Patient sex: M
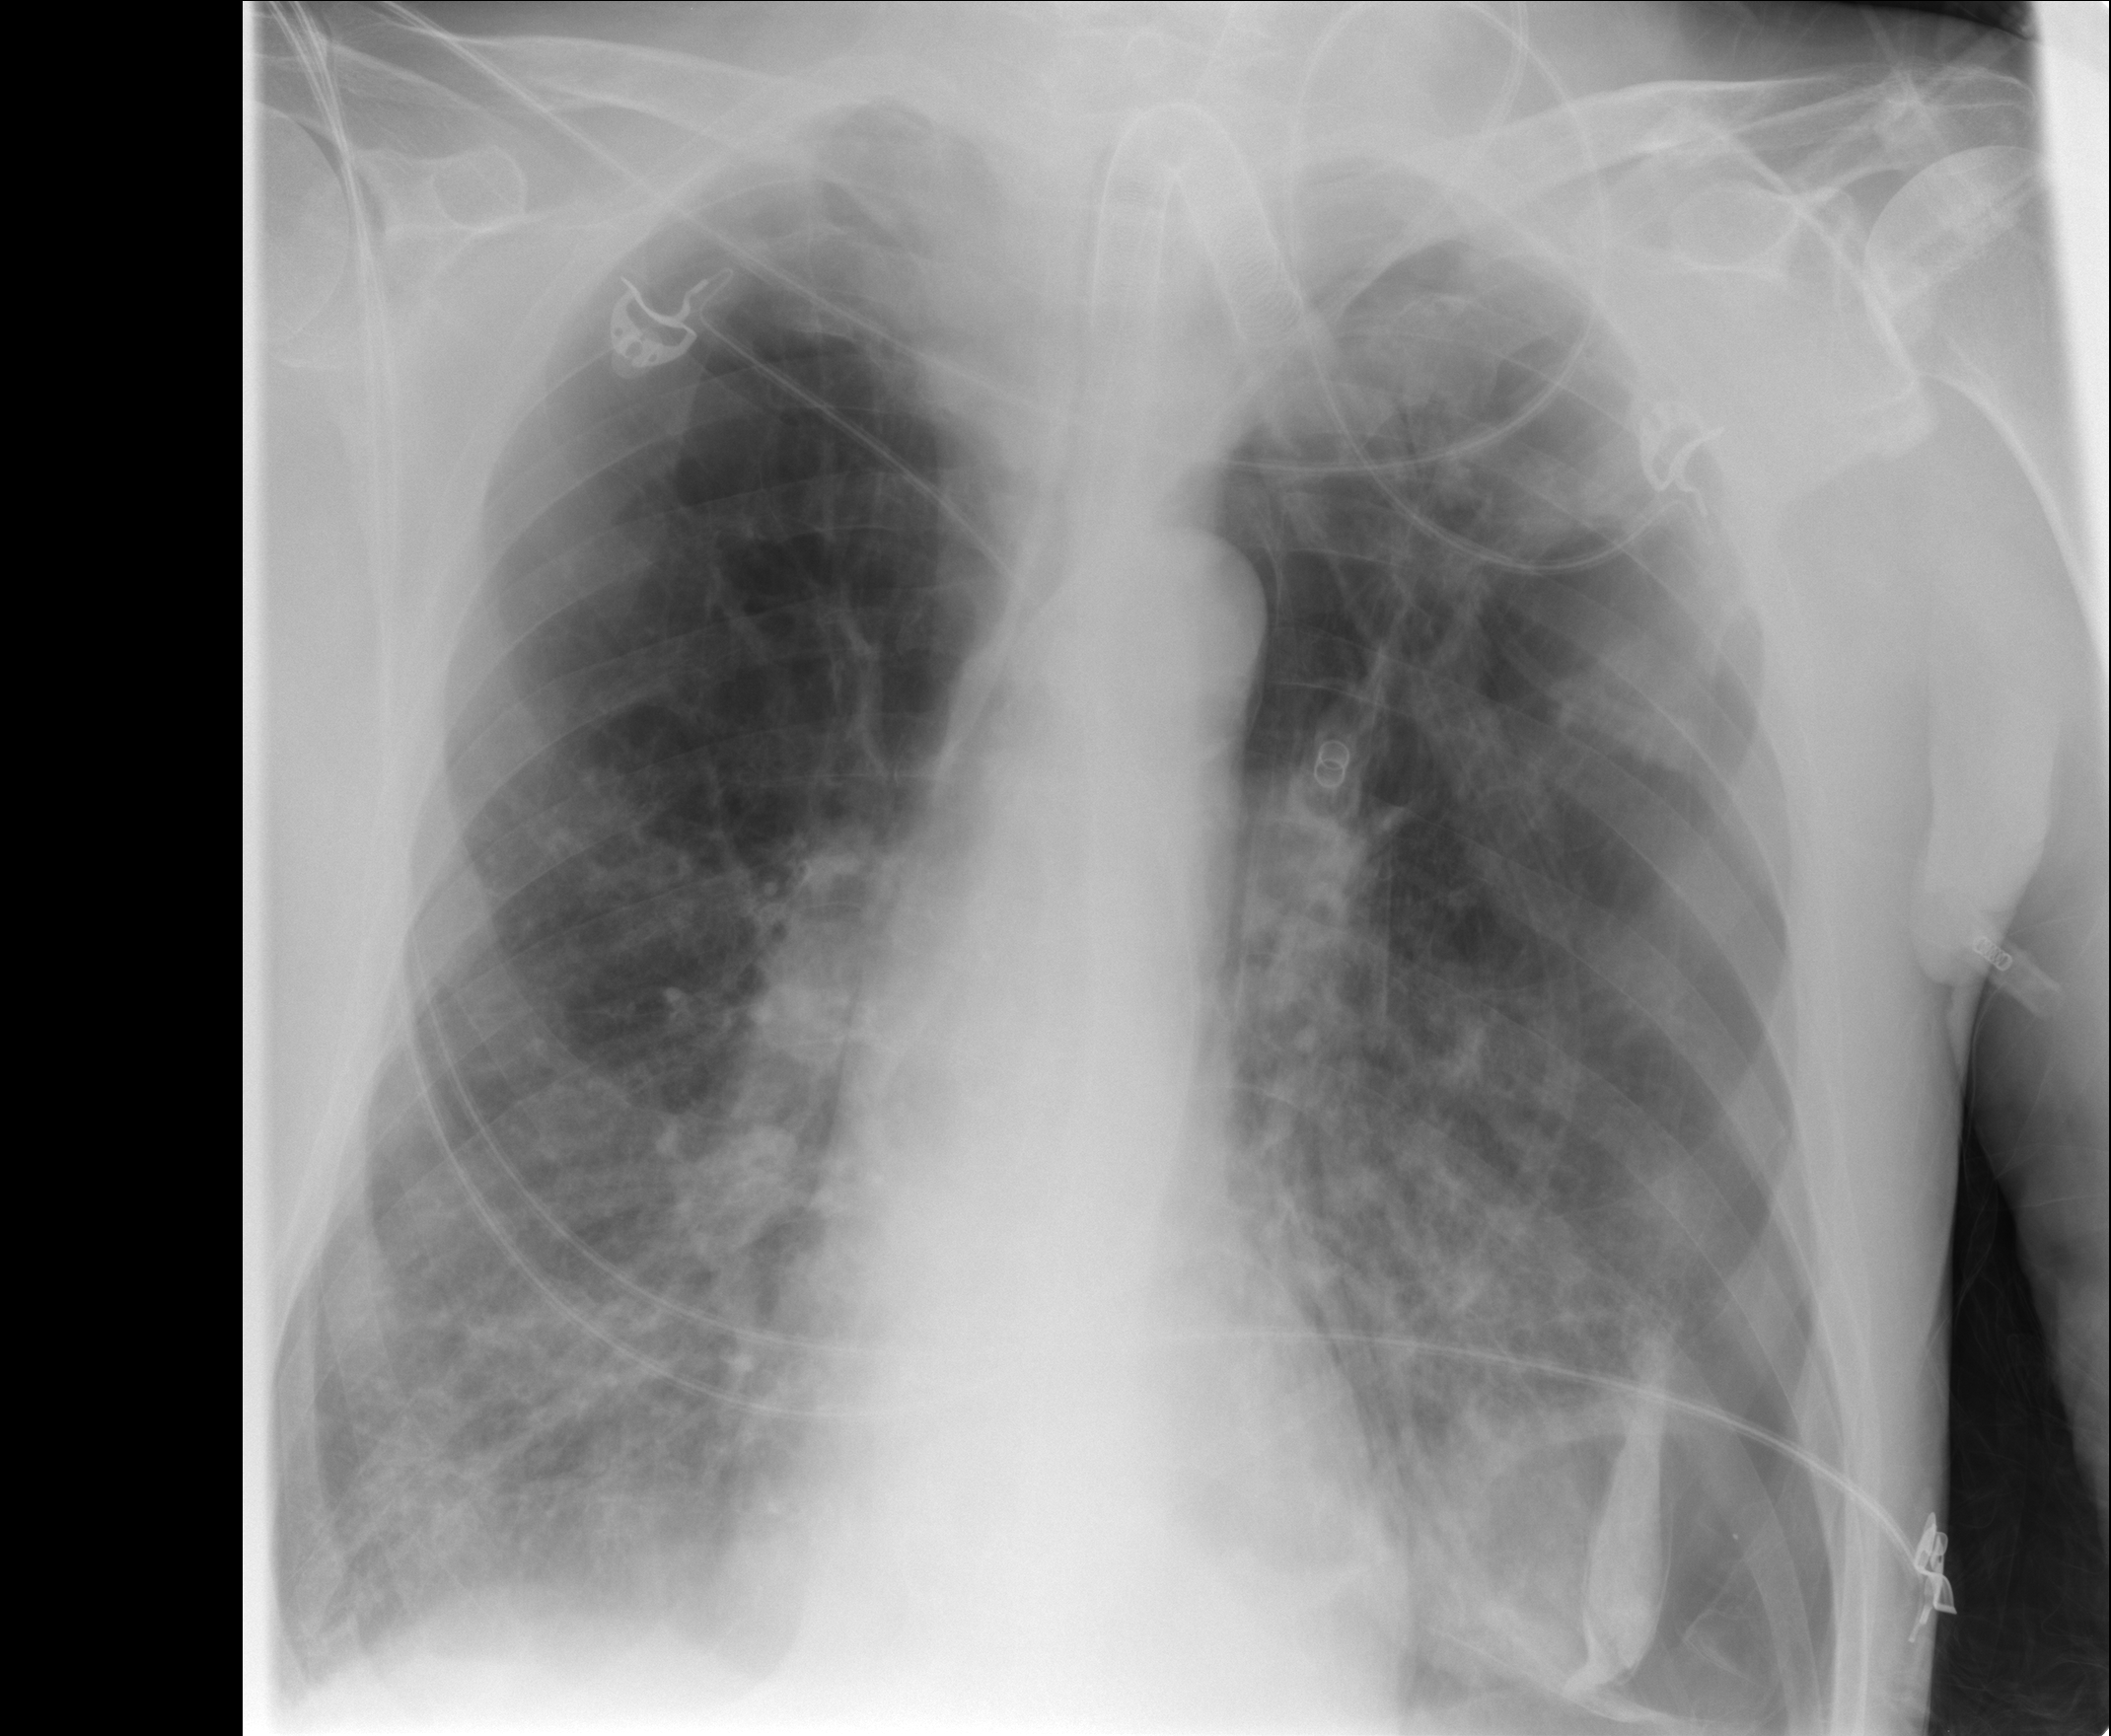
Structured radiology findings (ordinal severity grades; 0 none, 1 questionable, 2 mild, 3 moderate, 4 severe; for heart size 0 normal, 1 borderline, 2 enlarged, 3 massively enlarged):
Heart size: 0
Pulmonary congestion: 2
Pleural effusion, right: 0
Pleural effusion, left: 0
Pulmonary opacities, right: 0
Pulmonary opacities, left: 2
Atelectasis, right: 0
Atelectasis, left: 2